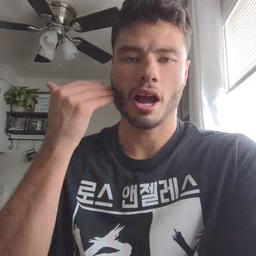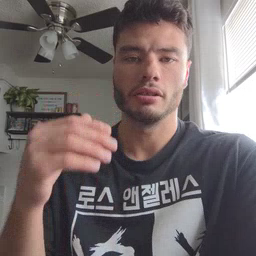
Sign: smile